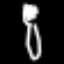
Label: fork